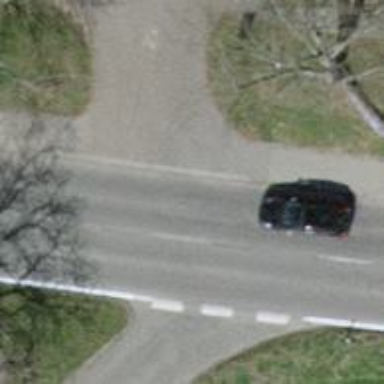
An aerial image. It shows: Secondary road with asphalt surface.